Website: ulta-beauty
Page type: customer-info-address
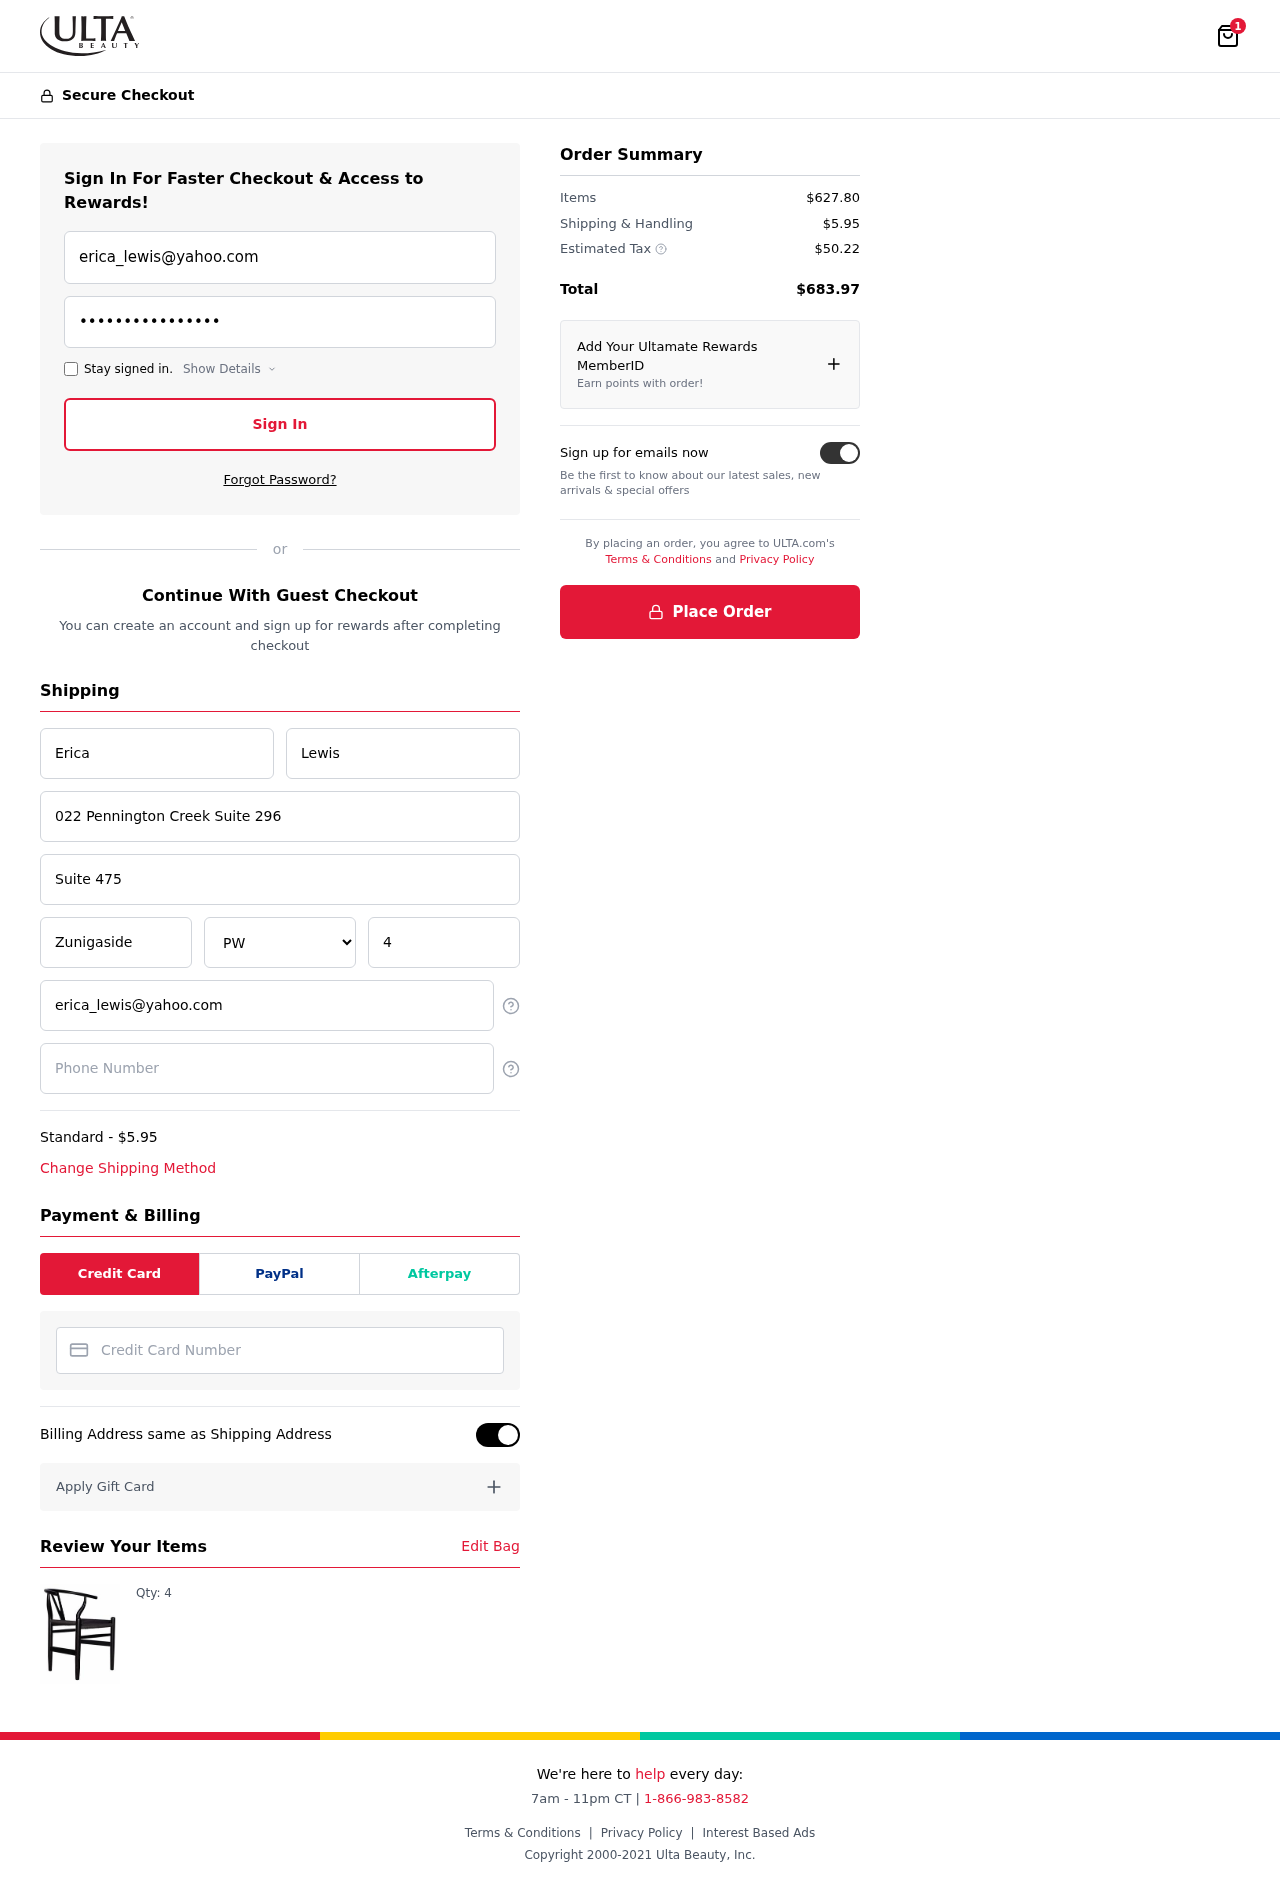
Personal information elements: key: PII_CARD_NUMBER
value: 6550 4269 9877 8664
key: PII_CITY
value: Zunigaside
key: PII_EMAIL
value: erica_lewis@yahoo.com
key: PII_FIRSTNAME
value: Erica
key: PII_LASTNAME
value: Lewis
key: PII_PHONE
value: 9502065269
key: PII_POSTCODE
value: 41942
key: PII_STATE
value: PW
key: PII_STREET
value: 022 Pennington Creek Suite 296
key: PII_STREET2
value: Suite 475
Product elements: key: PRODUCT1_QUANTITY
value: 4
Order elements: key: ORDER_NUM_ITEMS
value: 1
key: ORDER_SHIPPING_COST
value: $5.95
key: ORDER_ITEMS_TOTAL
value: $627.80
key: ORDER_SHIPPING_COST2
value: $5.95
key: ORDER_TAX
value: $50.22
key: ORDER_TOTAL
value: $683.97